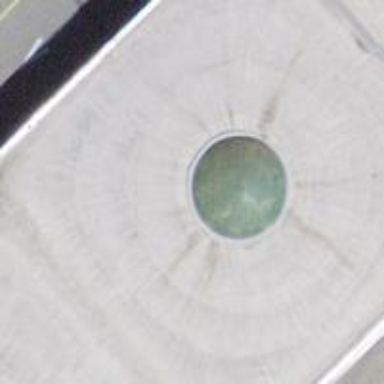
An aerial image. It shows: Building part with dome-shaped roof.